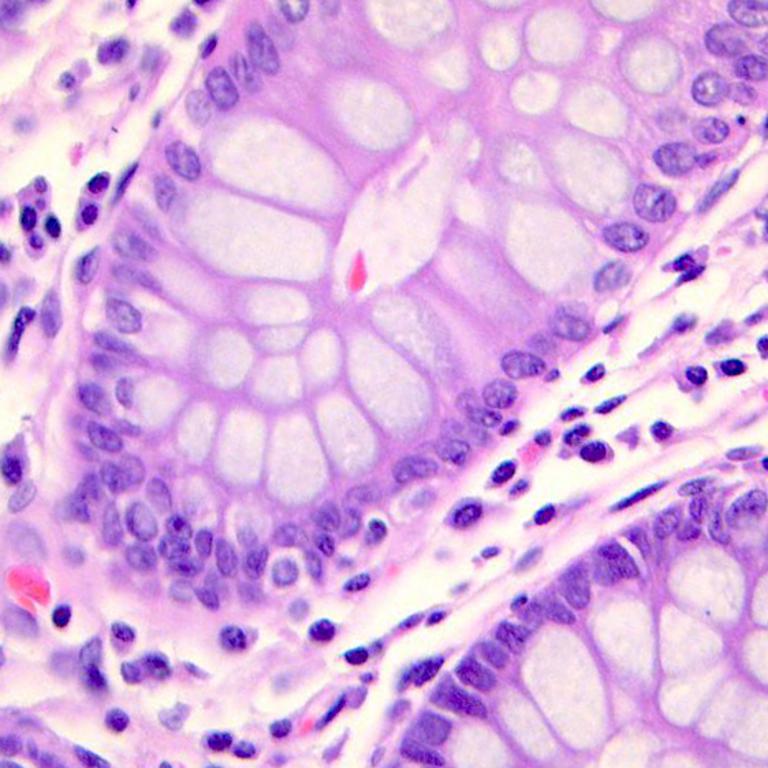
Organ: colon
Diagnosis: benign